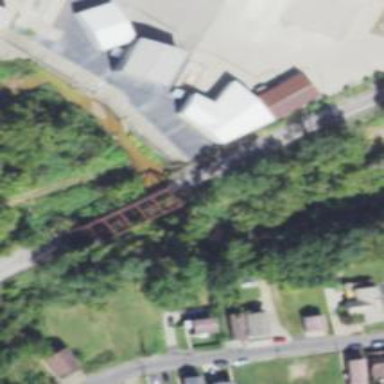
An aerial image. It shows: Abandoned railroad bridge.